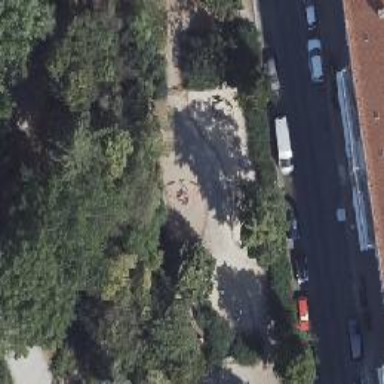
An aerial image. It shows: Table at the playground.